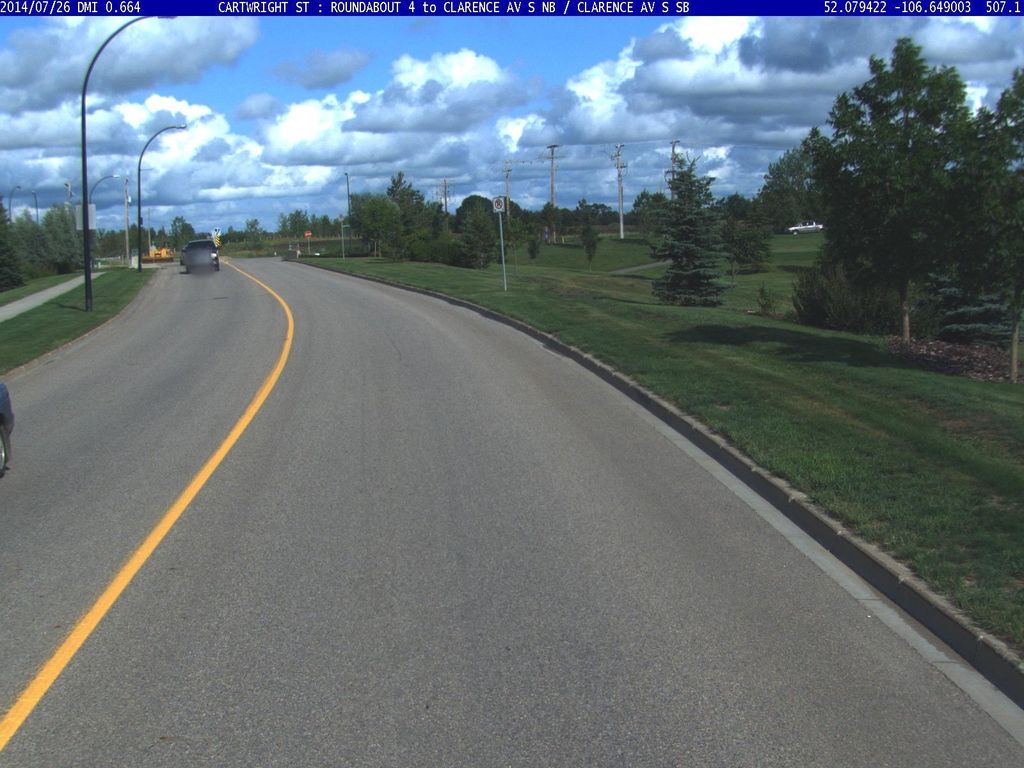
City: saskatoon